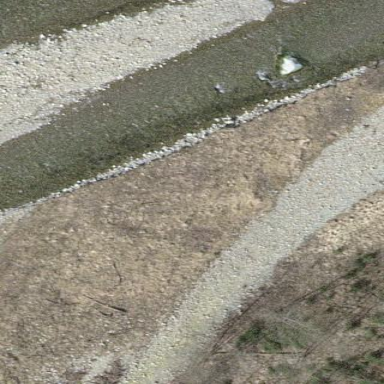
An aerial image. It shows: Terrain covered in shingle.